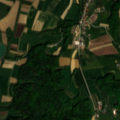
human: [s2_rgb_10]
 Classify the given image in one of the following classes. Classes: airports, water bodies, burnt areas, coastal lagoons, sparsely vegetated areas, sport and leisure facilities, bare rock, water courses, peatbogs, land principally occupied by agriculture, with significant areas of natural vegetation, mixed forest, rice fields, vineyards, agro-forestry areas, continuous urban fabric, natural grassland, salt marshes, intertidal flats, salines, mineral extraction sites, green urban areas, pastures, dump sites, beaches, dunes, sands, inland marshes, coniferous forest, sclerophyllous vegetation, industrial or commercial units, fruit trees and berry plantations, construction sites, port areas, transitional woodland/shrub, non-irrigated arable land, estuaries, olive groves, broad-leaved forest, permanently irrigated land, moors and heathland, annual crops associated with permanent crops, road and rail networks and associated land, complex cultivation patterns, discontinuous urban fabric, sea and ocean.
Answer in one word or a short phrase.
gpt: non-irrigated arable land, complex cultivation patterns, land principally occupied by agriculture, with significant areas of natural vegetation, mixed forest